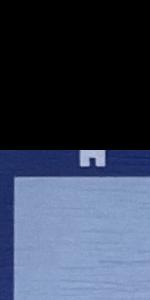
Label: Empty